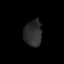
Tissue: lung
Cell type: Epithelial cells
Senescence score: 0.2144
Nuclear area (px): 459
Mean DAPI intensity: 43.706